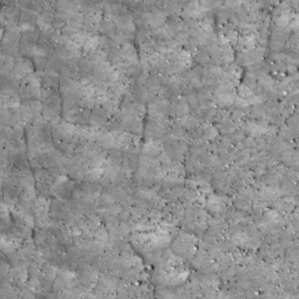
Label: non_frost